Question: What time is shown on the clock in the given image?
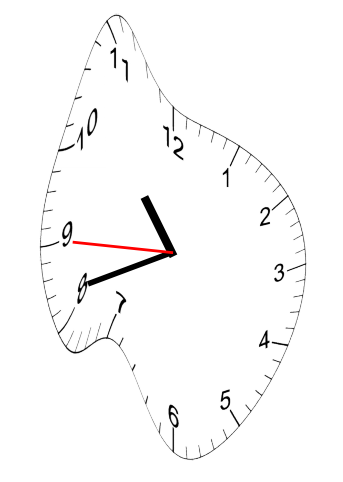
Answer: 10:41:45